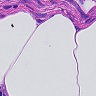
Metastatic tissue present: no